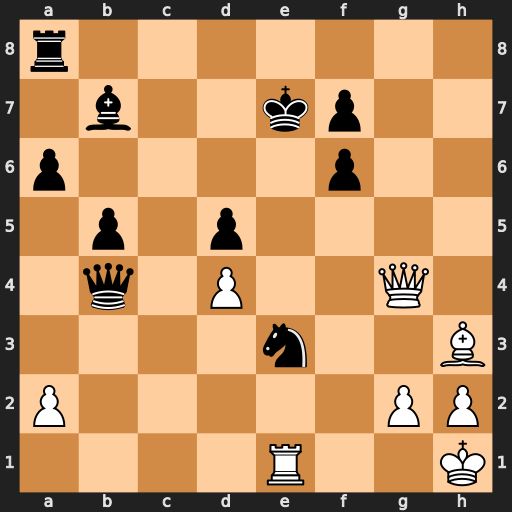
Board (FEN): r7/1b2kp2/p4p2/1p1p4/1q1P2Q1/4n2B/P5PP/4R2K
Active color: w
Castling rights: -
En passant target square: -
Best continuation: Rxe3+ Kf8 Qh4 Qb1+ Re1